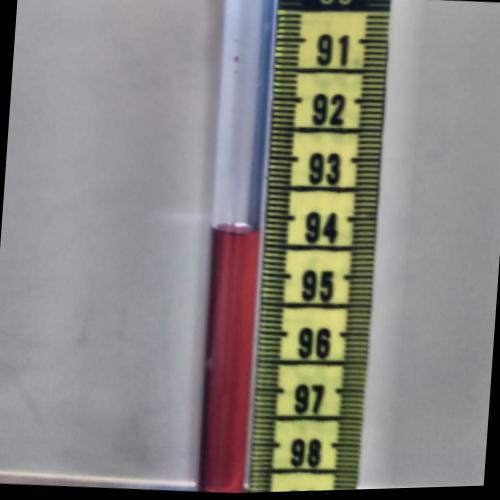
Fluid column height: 94.3 cm